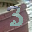
Label: 3